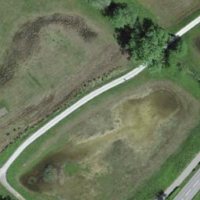
EUNIS habitat code: 23
Species observed at this site:
Pholidoptera griseoaptera
Cepaea nemoralis
Iris sibirica
Narcissus poeticus
Bombus hypnorum
Tettigonia viridissima
Ischnura elegans
Gryllus campestris
Milvus milvus
Phoenicurus ochruros
Anser anser
Alnus glutinosa
Anacamptis morio
Ciconia ciconia